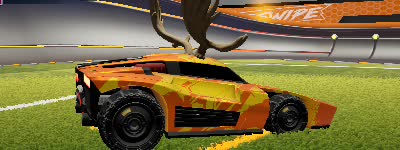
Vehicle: breakout